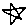
Label: star